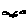
Label: bird